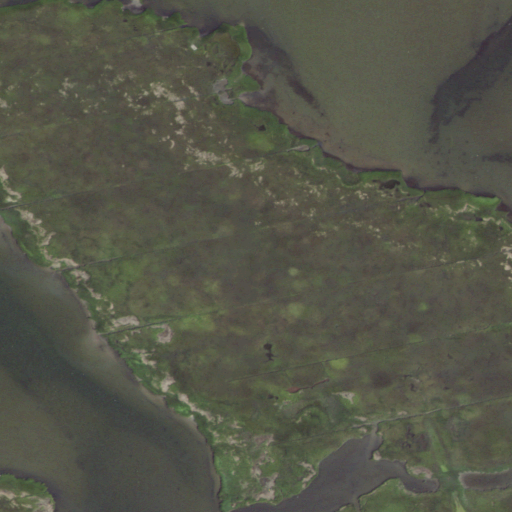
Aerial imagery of island in New York named Sedge Island containing herbaceous wetlands and open water